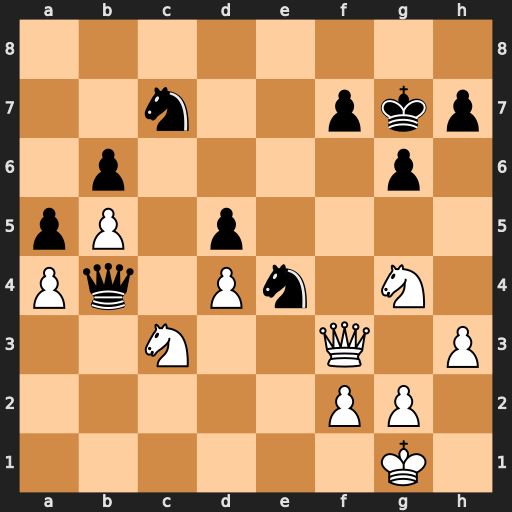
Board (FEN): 8/2n2pkp/1p4p1/pP1p4/Pq1Pn1N1/2N2Q1P/5PP1/6K1
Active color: w
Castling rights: -
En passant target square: -
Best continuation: Nxe4 Qb1+ Kh2 Qxe4 Qf6+